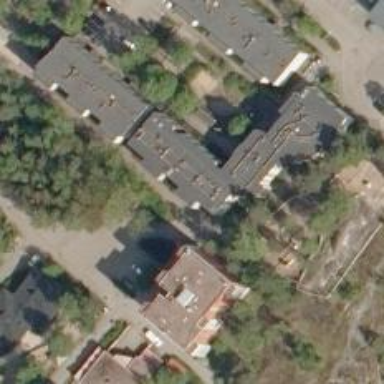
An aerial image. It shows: Kindergarten.